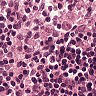
Metastatic tissue present: no